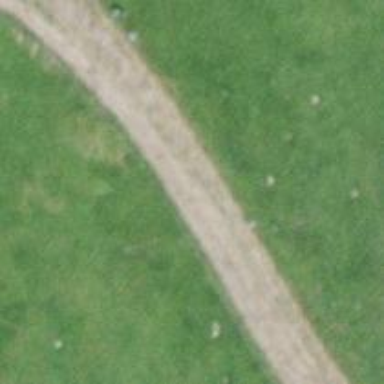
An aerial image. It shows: Paved track road.